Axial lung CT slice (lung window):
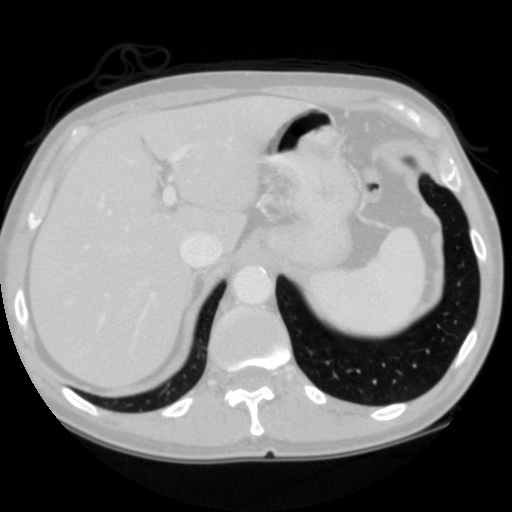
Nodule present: no